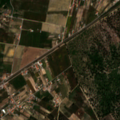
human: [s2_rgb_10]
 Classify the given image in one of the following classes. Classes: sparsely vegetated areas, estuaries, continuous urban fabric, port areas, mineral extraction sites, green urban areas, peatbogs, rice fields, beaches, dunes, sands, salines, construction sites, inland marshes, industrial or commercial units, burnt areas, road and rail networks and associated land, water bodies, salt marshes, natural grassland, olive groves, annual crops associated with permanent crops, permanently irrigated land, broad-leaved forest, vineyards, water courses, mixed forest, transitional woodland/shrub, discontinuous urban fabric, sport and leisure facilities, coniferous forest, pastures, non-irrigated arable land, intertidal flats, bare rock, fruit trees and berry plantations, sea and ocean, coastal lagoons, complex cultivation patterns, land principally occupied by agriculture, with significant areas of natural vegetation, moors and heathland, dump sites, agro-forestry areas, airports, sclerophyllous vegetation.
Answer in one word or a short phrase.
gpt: continuous urban fabric